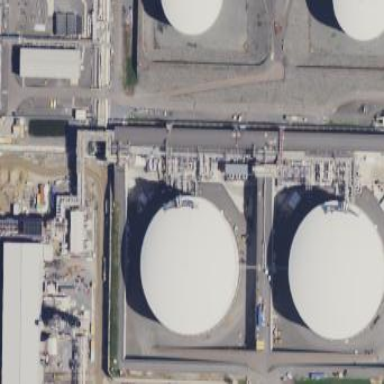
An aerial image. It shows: Storage tank that is man-made.